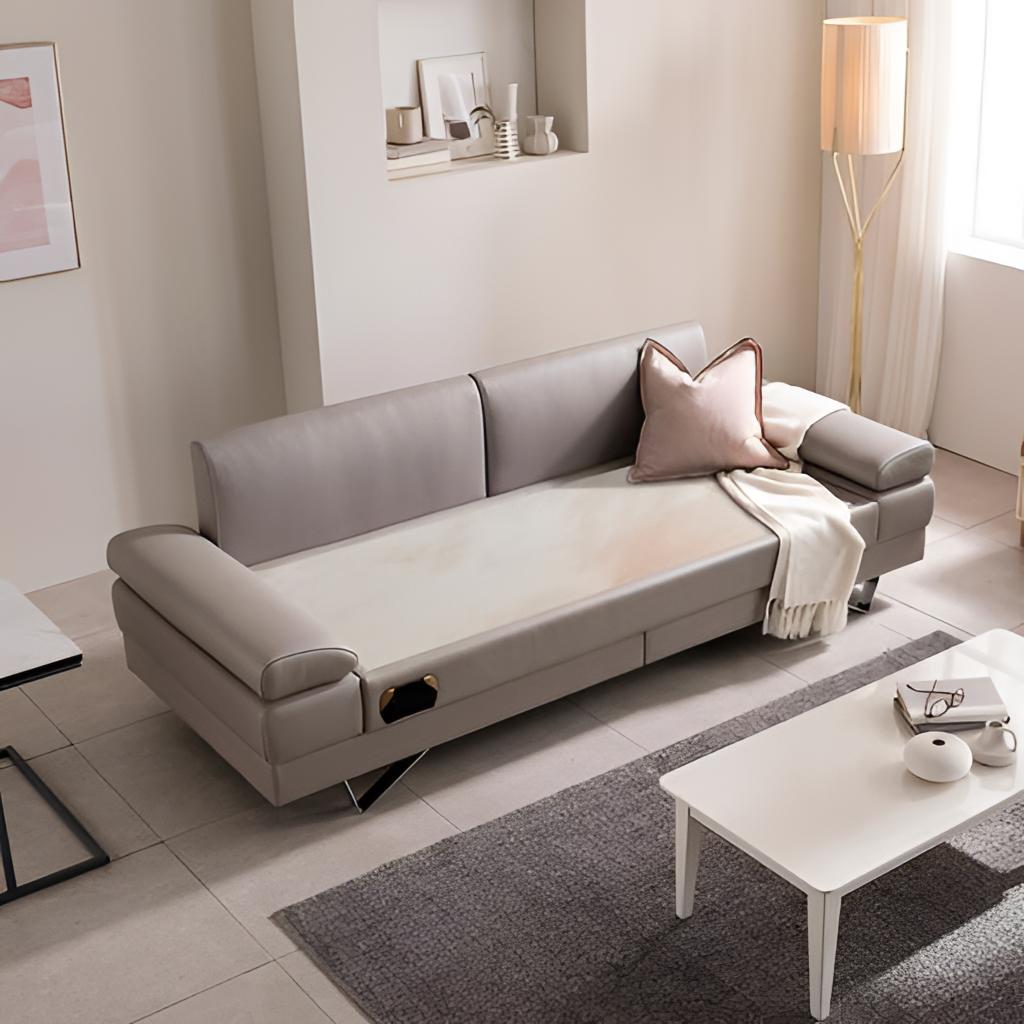
living room, leather sofa, beige paint wallpaper, with solid pattern, modern, beige tile flooring, with large square pattern